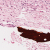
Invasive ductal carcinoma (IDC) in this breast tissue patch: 0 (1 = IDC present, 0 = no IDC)